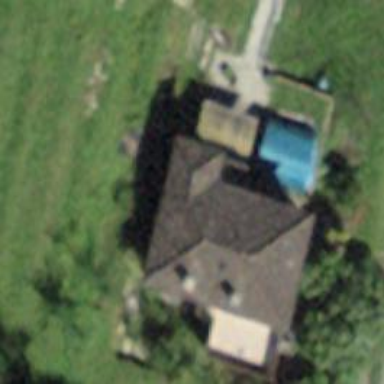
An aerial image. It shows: Detached building.